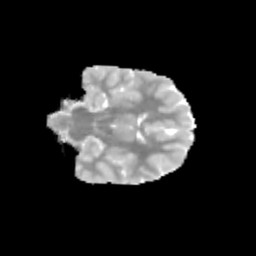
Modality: MD
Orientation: coronal
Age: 11
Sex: female
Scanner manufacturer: siemens
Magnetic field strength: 3 T
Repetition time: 3.8 s
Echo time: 0.07 s